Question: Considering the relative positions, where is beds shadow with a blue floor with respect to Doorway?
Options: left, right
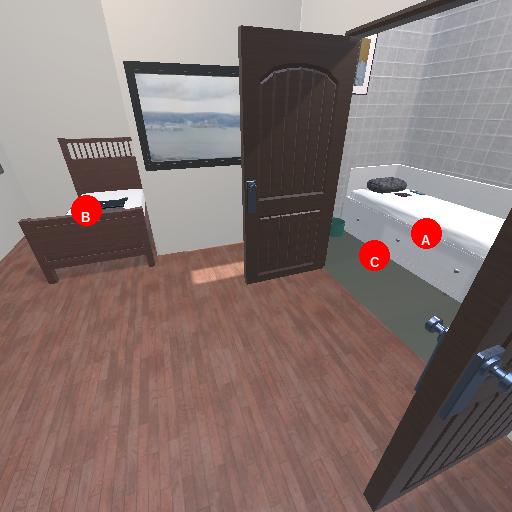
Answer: left